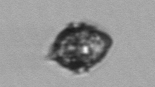
Label: Kryptoperidinium_triquetrum